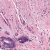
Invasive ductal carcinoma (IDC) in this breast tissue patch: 1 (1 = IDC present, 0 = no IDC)